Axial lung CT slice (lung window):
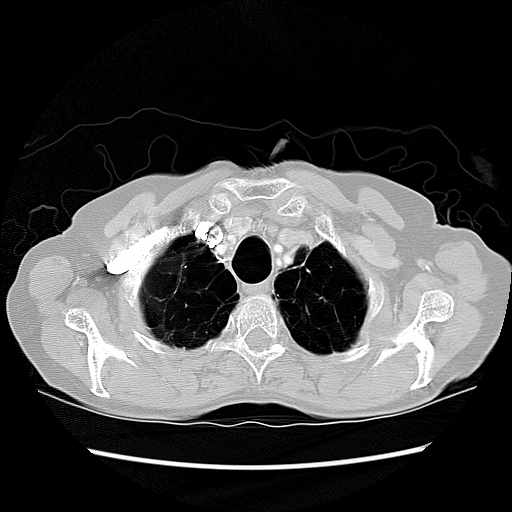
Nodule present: no